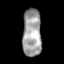
Tissue: skin
Cell type: Epithelial cells
Senescence score: 0.9242
Nuclear area (px): 873
Mean DAPI intensity: 160.884